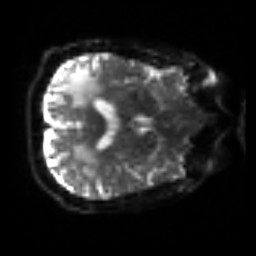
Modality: sbref
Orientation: axial
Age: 78
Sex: male
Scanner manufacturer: siemens
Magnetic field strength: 3 T
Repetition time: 3.2 s
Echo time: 0.081 s